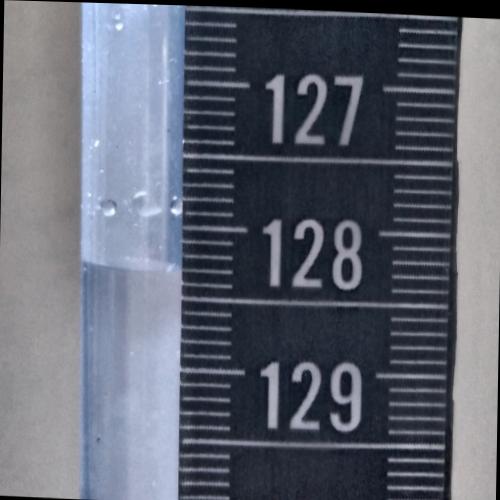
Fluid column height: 128.3 cm